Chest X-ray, PA view. Patient: 46 years old, sex M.
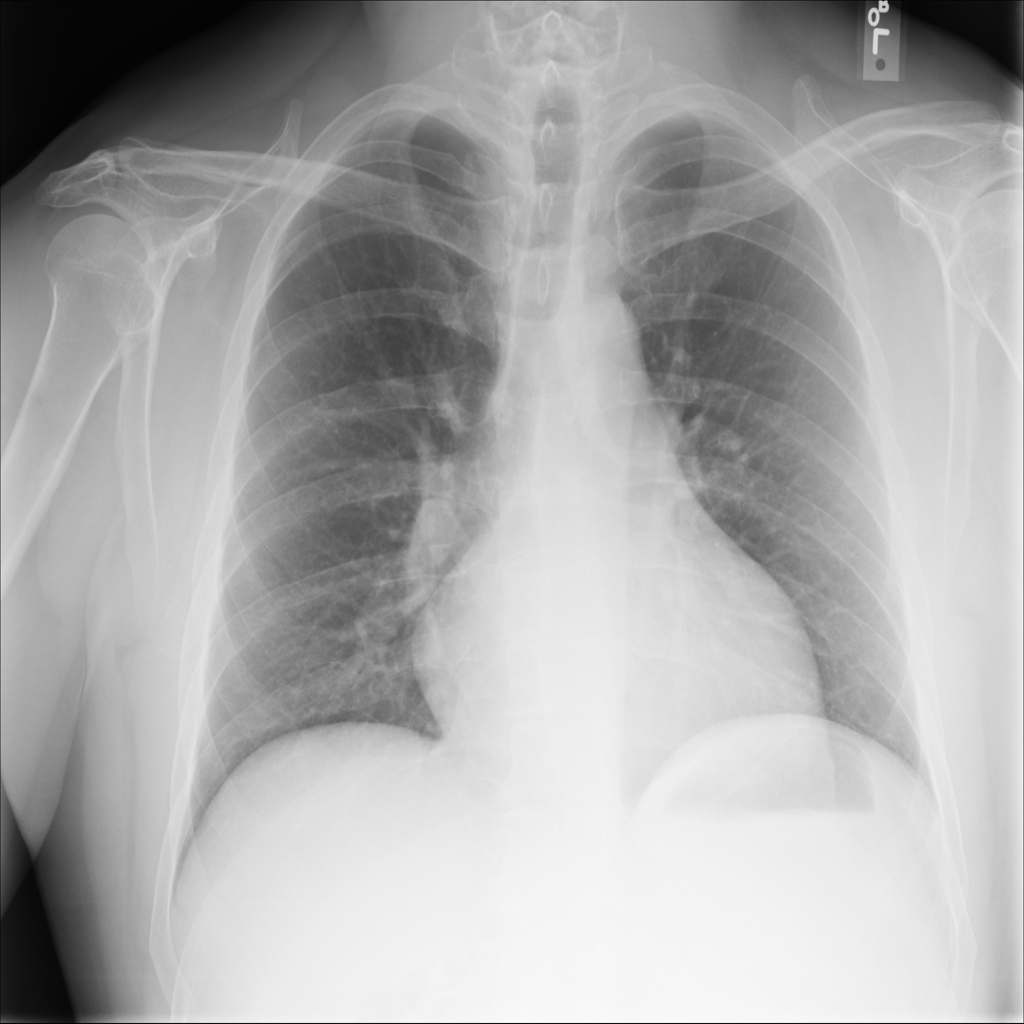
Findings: Cardiomegaly